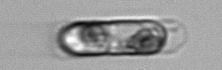
Label: Dactyliosolen_fragilissimus